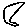
Label: moon